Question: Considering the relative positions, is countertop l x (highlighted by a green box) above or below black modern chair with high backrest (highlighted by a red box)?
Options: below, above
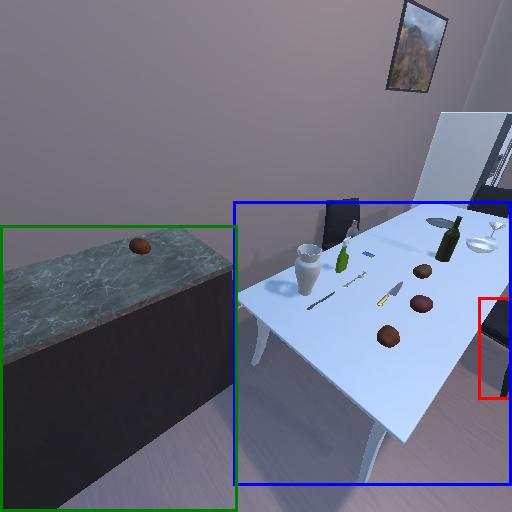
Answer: below